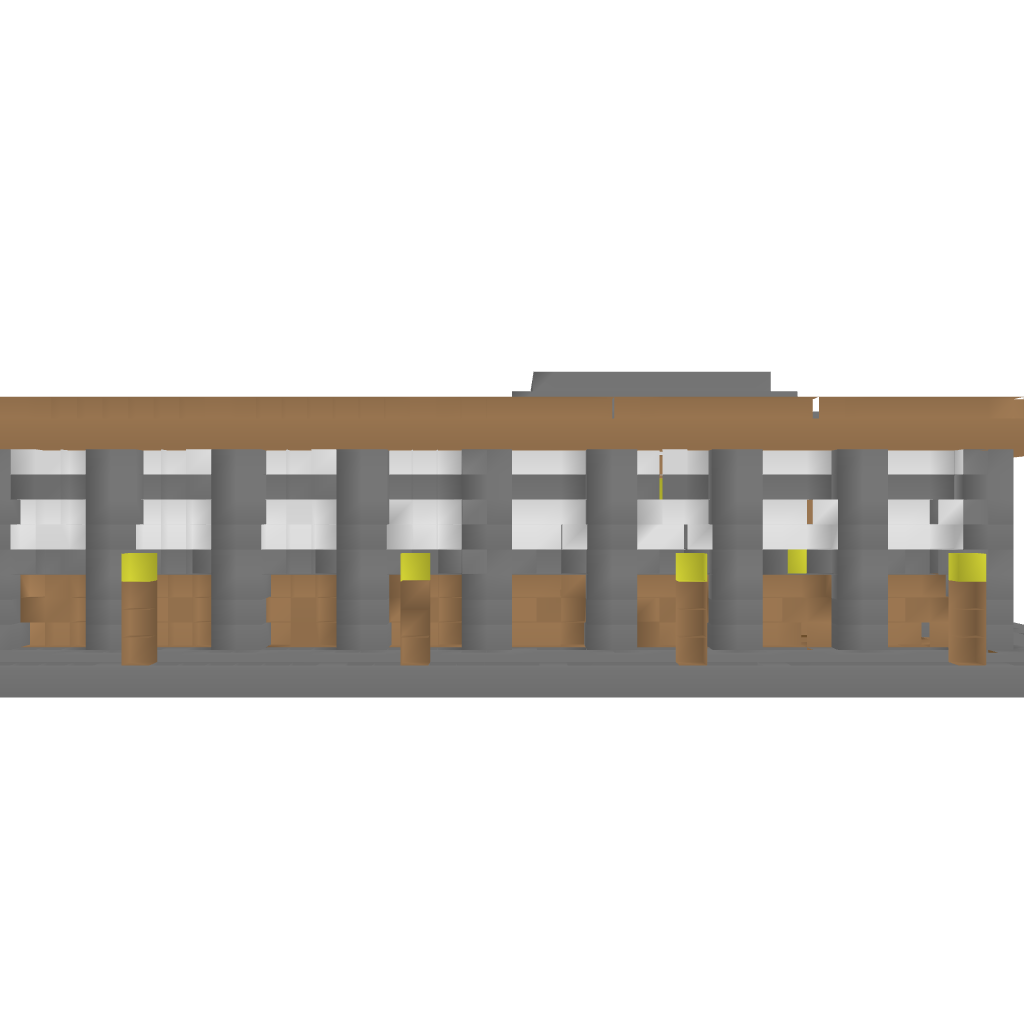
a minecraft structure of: School good quality